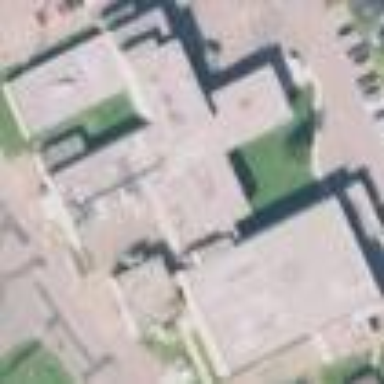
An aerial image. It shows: Hospital building.